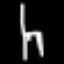
Label: chair